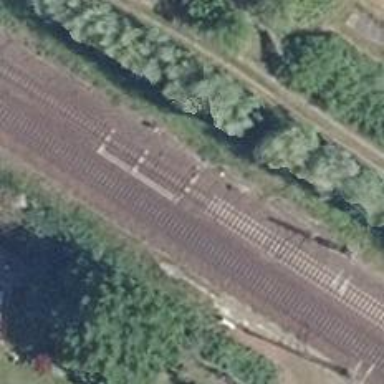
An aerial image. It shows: Railway switch.